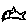
Label: fish